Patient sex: F
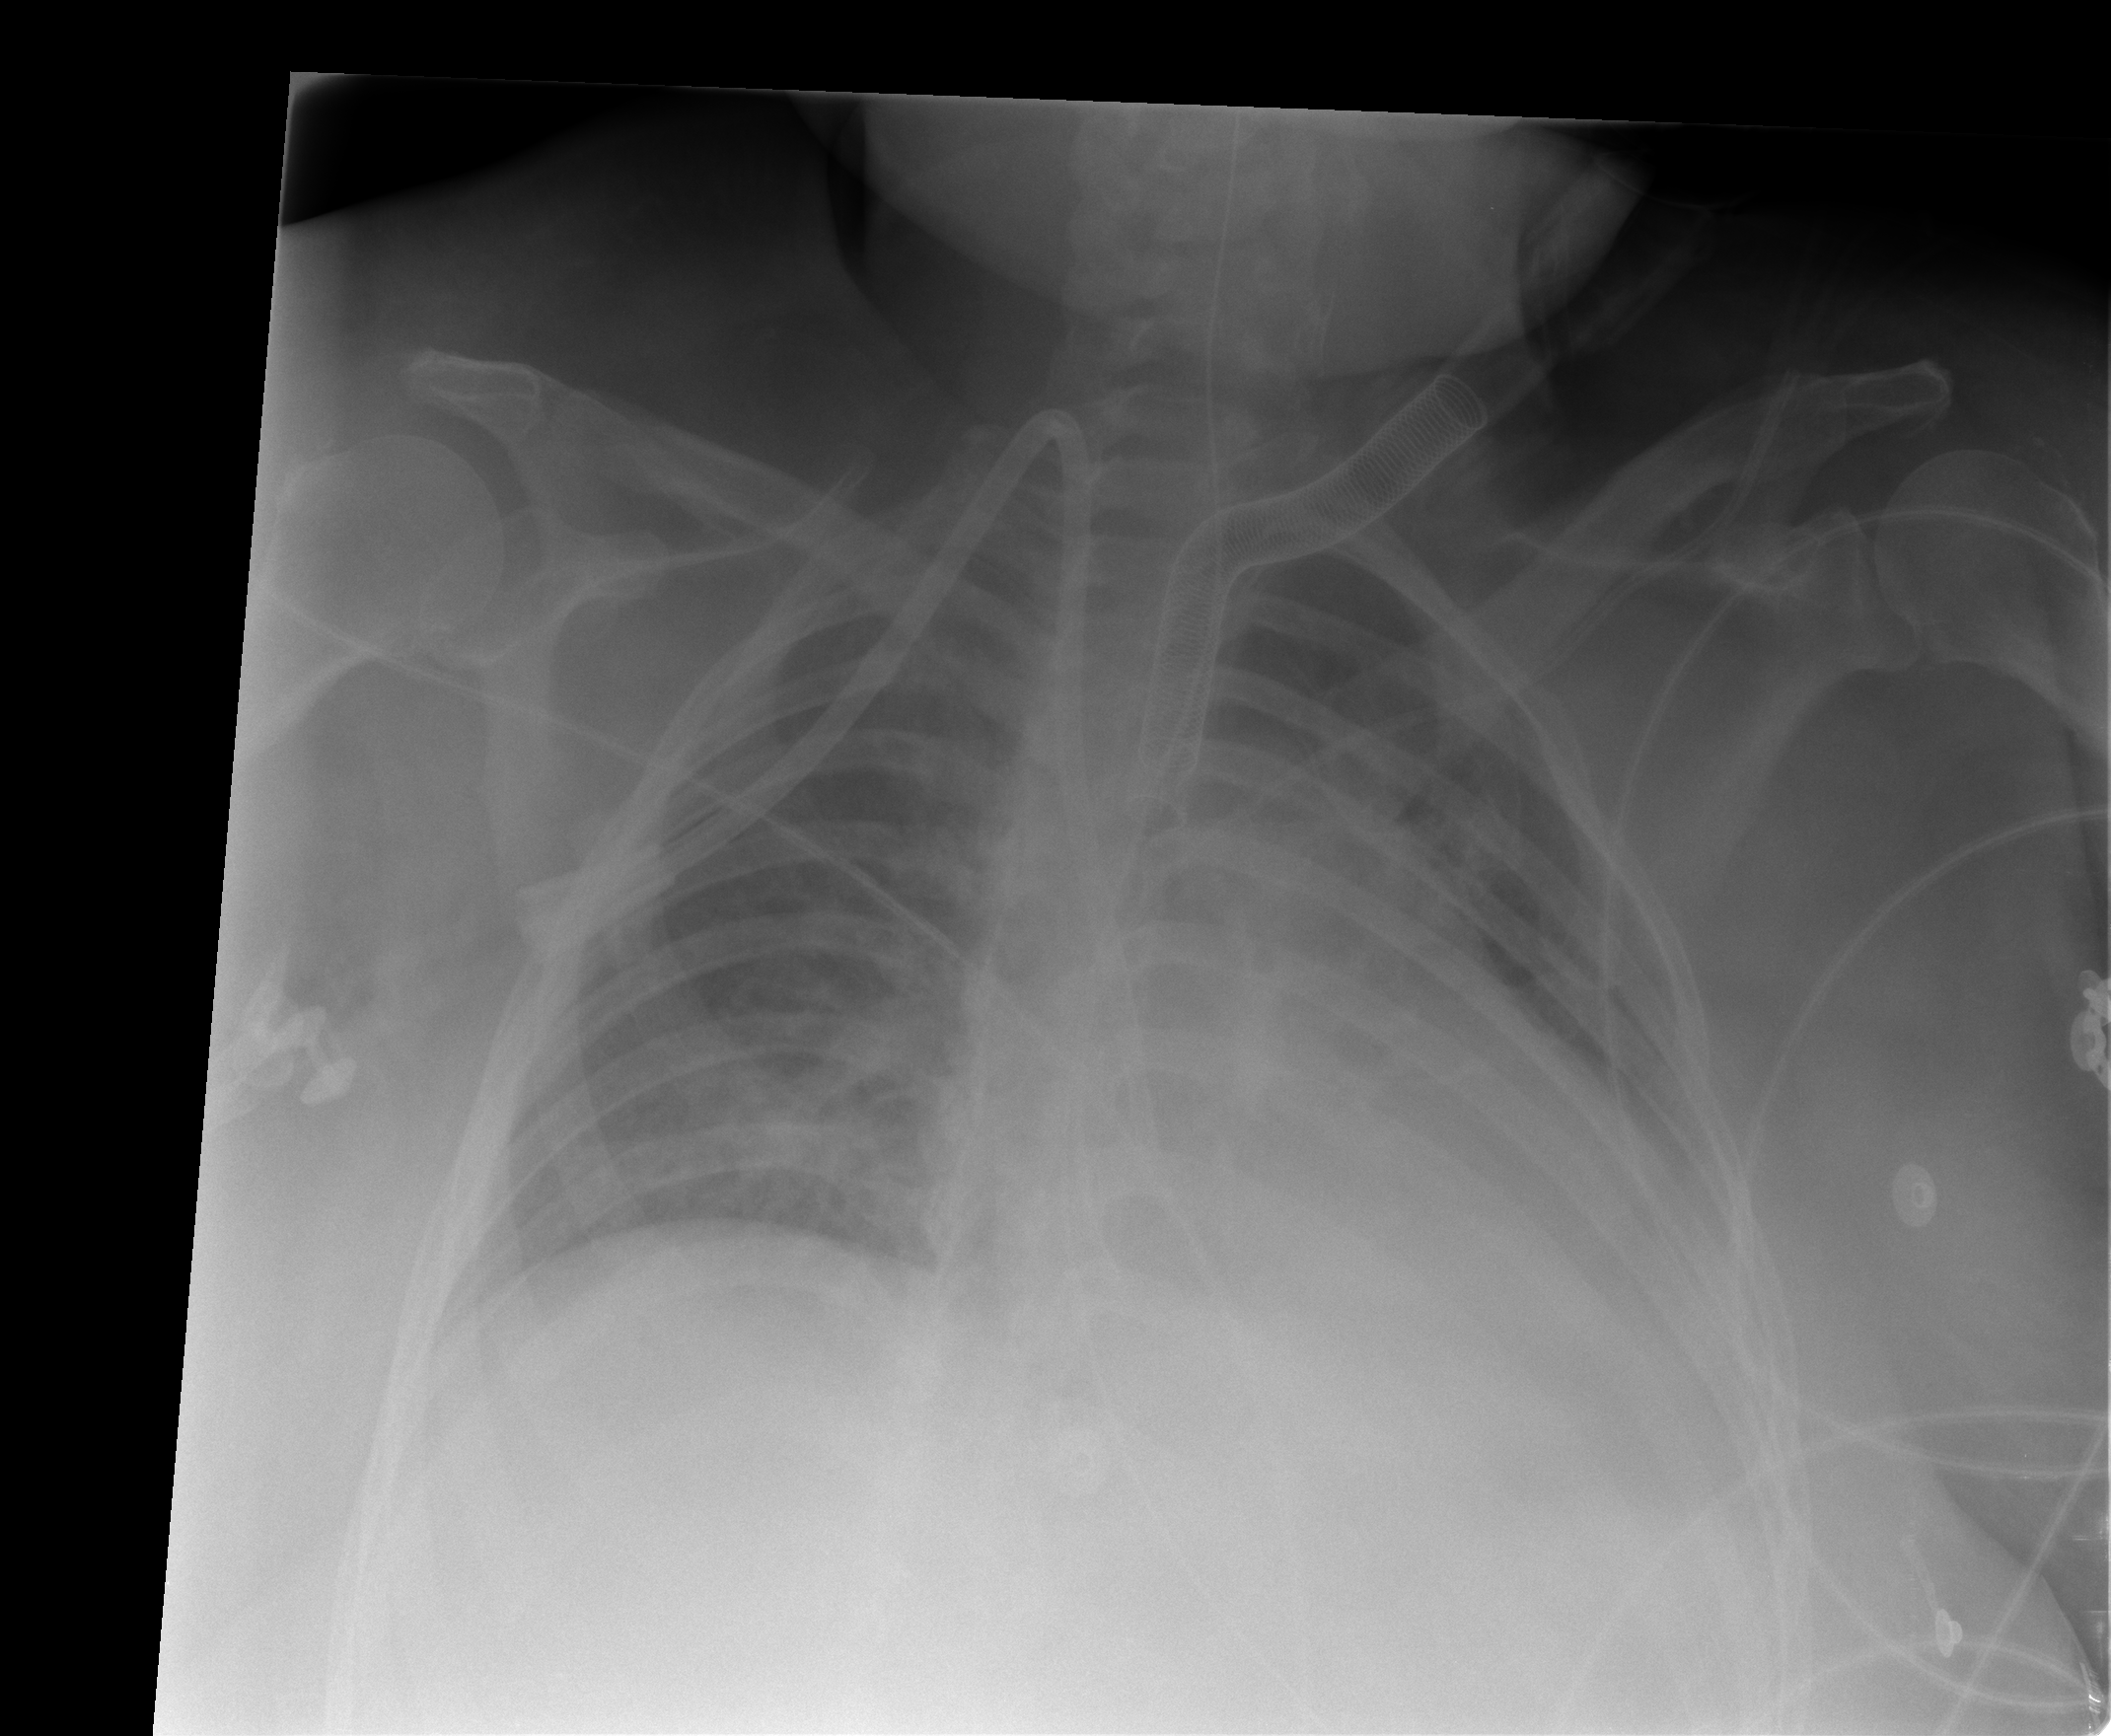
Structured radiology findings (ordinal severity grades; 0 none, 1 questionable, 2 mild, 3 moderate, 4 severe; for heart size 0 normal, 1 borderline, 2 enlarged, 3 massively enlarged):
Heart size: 2
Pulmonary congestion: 1
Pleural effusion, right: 0
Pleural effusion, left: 1
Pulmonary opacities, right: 0
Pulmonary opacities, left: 1
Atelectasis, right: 2
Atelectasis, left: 2